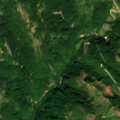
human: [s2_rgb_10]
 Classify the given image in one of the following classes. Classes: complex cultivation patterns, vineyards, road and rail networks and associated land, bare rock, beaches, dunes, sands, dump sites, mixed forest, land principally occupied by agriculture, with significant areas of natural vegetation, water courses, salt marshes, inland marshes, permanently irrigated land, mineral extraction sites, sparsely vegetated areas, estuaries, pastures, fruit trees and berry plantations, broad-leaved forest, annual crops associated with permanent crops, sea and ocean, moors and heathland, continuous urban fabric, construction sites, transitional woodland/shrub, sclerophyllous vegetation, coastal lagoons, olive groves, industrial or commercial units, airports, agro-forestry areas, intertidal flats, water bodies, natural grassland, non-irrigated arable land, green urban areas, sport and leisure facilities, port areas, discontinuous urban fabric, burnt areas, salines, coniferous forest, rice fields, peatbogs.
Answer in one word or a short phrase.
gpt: complex cultivation patterns, land principally occupied by agriculture, with significant areas of natural vegetation, broad-leaved forest, natural grassland, transitional woodland/shrub